Interaction volume radius: 10 \u00c5
Interaction volume height: 30 \u00c5
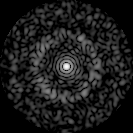
Disorder parameter: 0.8307